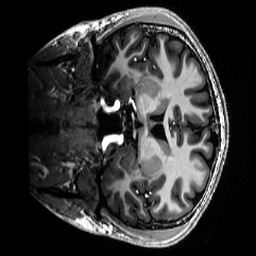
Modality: T1w
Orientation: coronal
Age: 21
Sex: male
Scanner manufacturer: siemens
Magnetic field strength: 6.98 T
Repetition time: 6 s
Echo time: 0.00299 s